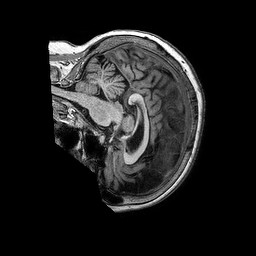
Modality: T1w
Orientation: sagittal
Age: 73
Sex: female
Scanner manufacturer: philips
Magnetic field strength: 3 T
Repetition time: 0.006633 s
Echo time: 0.002969 s